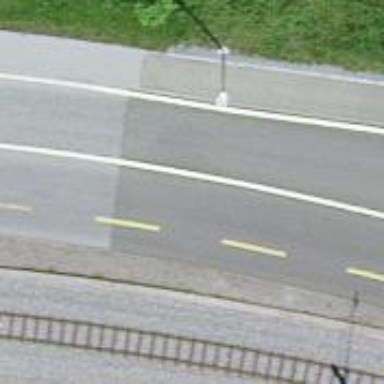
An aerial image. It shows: Secondary road with asphalt surface. There is cycle lane on the left and cycle track on the right.